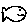
Label: fish